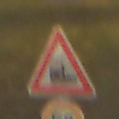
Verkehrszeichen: Bahnuebergang
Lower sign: Geschwindigkeit50
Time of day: Night
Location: Outdoor (Suburban)
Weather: Clear
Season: NotSpecified
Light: Artificial